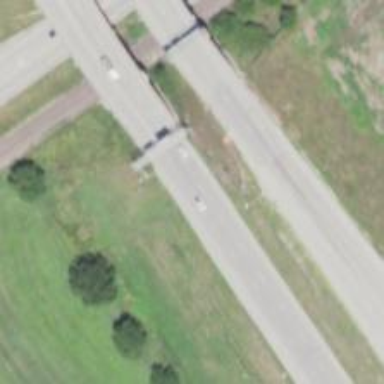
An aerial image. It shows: Motorway bridge.